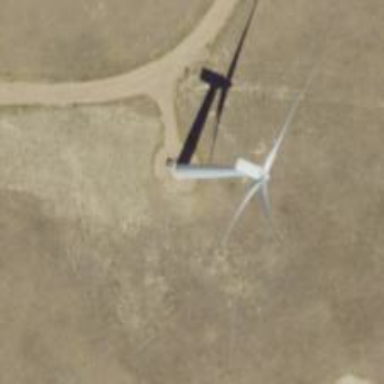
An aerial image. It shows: Wind generator using horizontal axis wind turbines.